七年级 · 组合数学
用正三角形、正四边形和正六边形按如图所示的规律拼图案, 即从第 2 个图案开始, 每个图案中正三角形的个数都比上一个图案中正三角形的个数多 4 , 则第 $n$ 个图案中正三角形的个数为 (用含 $n$ 的代数式表示).

第1 个图案

第 2 个图案

第3个图案
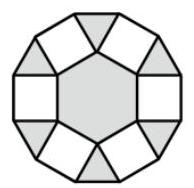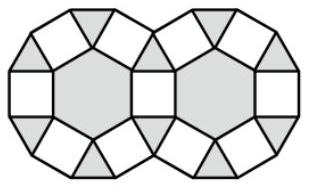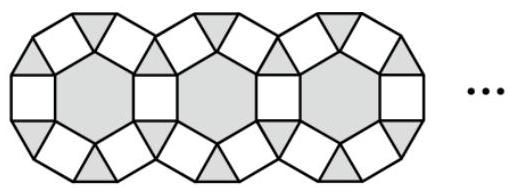
答案: $4 n+2$
解析: 解析 第 1 个图案中正三角形的个数为 $6=2+1 \times 4$;

第 2 个图案中正三角形的个数为 $2+4+4=2+2 \times 4$;

第 3 个图案中正三角形的个数为 $2+2 \times 4+4=2+3 \times 4$;

第 $n$ 个图案中正三角形的个数为 $2+(n-1) \times 4+4=4 n+2$.